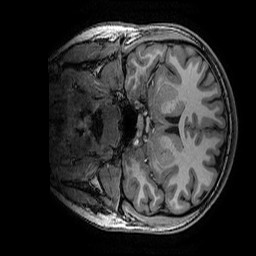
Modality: T1w
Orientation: coronal
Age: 18
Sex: female
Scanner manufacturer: ge
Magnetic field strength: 3 T
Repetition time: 0.007 s
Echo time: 0.00342 s